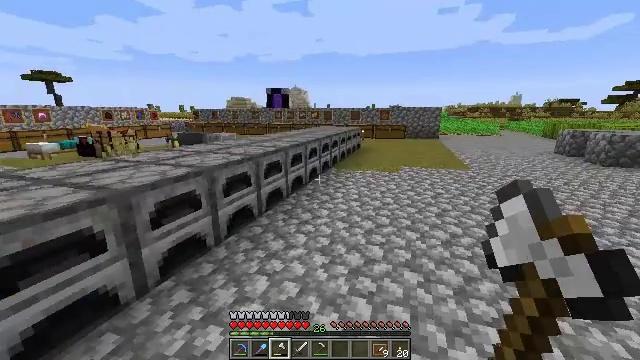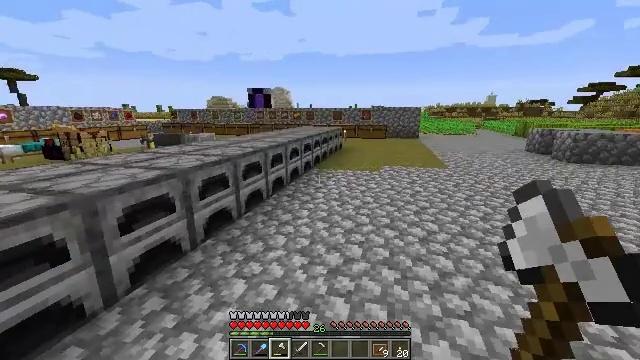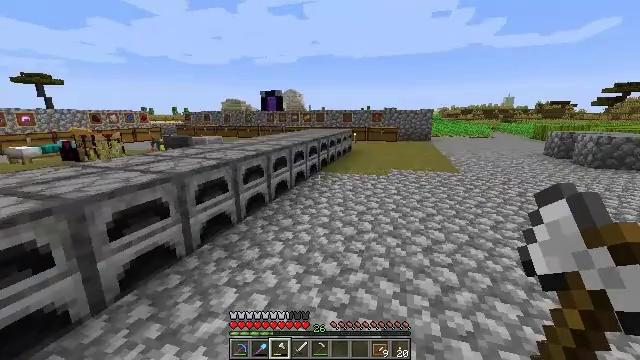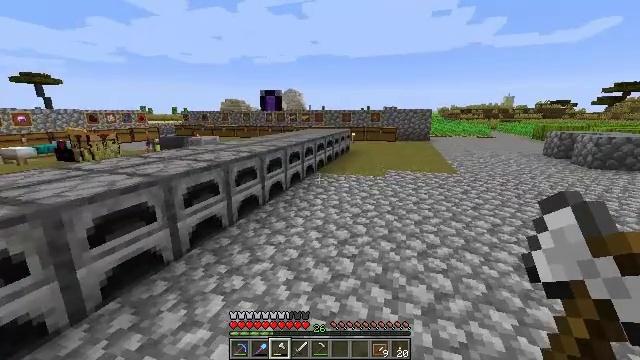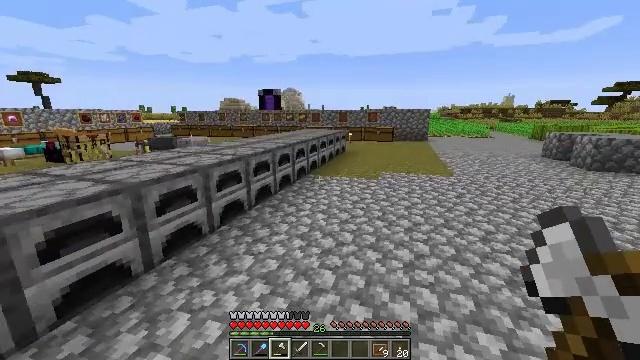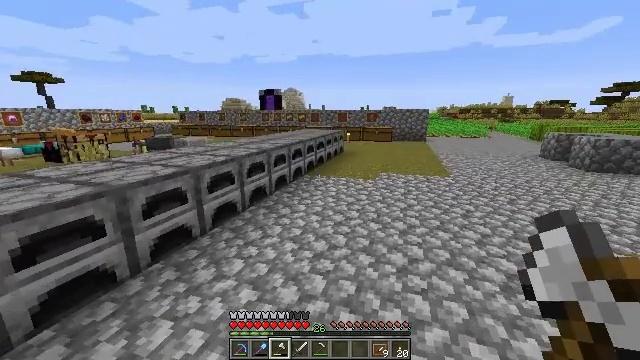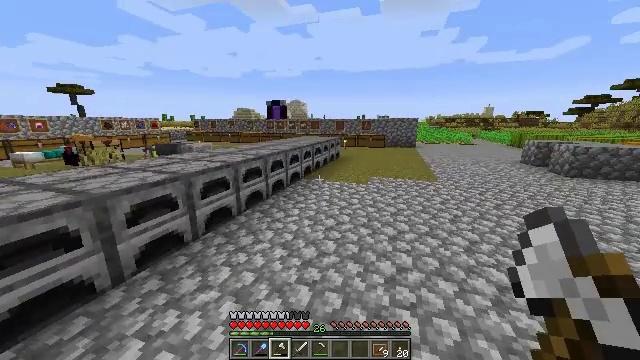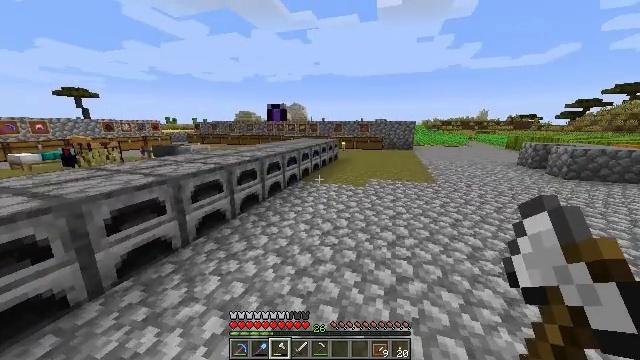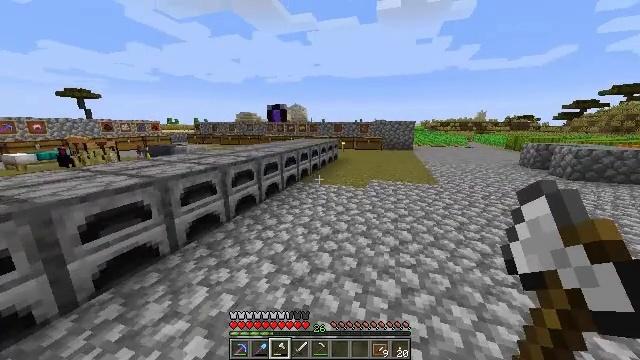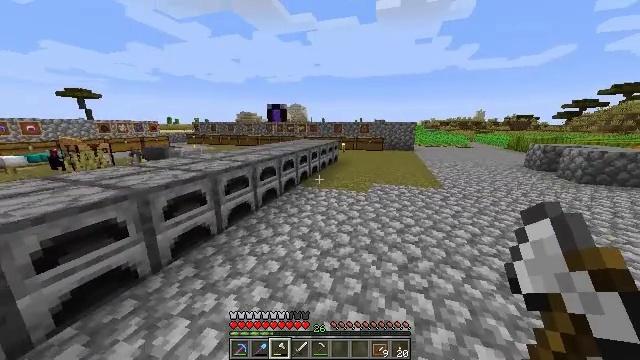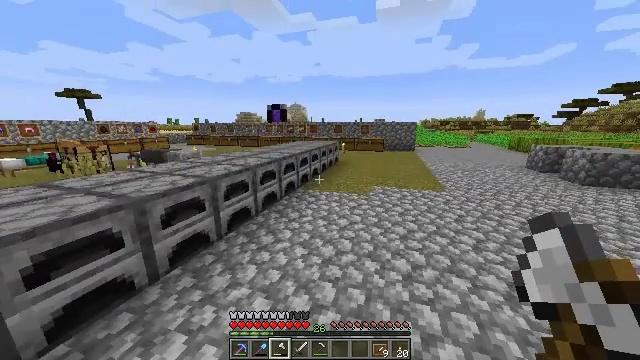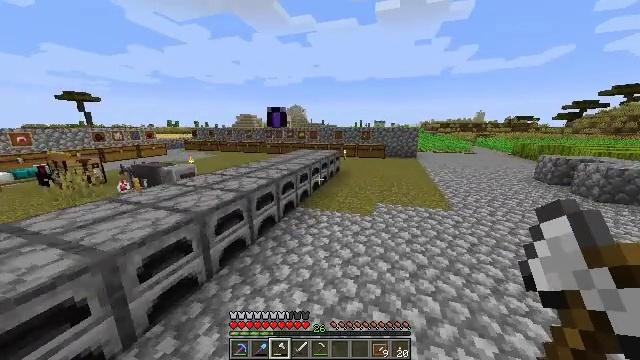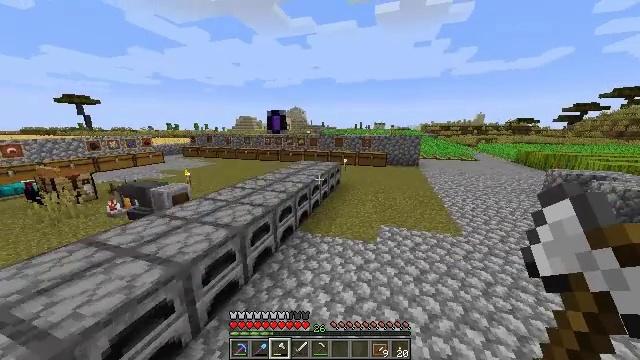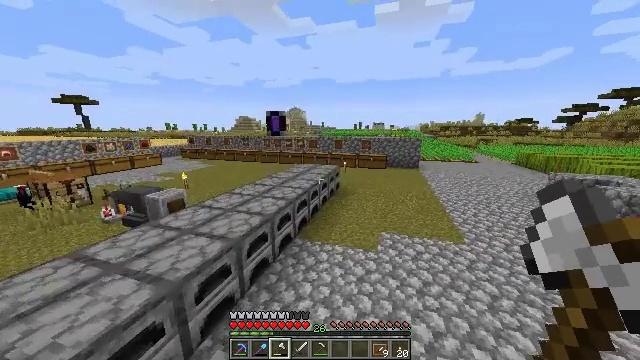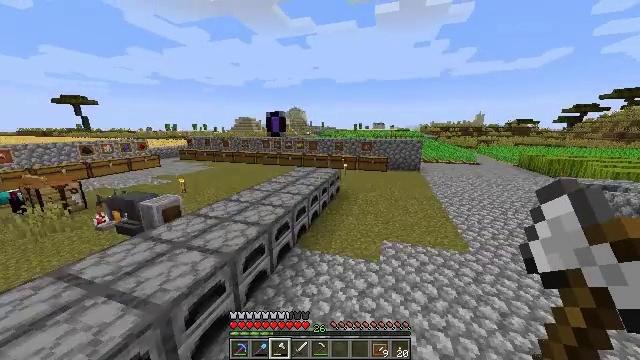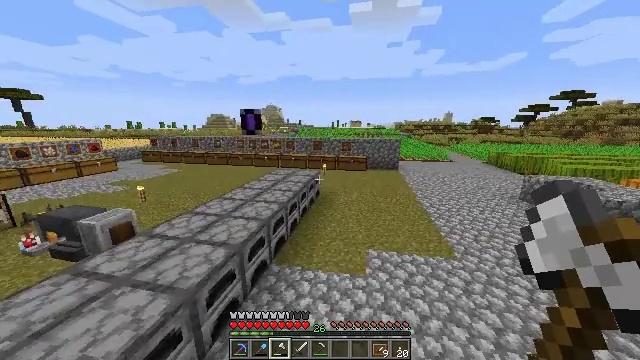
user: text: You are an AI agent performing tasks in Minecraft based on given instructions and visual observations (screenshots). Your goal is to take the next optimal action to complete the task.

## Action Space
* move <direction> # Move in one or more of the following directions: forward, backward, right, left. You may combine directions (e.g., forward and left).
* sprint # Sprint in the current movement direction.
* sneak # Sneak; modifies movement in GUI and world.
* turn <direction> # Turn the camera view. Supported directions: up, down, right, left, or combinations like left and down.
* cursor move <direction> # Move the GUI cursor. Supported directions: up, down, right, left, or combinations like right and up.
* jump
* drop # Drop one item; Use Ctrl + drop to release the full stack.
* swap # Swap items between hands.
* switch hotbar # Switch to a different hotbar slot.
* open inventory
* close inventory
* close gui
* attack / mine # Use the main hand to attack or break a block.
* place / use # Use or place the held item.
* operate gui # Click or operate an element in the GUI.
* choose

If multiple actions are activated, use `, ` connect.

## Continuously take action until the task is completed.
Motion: motion action
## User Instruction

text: Drop a crafting table.
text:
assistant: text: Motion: move forward and move right, turn right
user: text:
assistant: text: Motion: move forward and move right, turn left
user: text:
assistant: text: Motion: move forward and move right
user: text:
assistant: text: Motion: move forward and move right, sprint
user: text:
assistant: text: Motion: move forward, sprint
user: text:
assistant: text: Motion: move forward, sprint
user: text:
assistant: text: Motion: move forward, sprint
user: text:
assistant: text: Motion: move forward, sprint
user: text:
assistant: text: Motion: move forward, sprint
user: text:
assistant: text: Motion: move forward, sprint, jump
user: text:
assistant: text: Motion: move forward, sprint, jump
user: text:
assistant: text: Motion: move forward, sprint, jump
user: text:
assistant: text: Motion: move forward, sprint, jump
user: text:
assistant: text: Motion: move forward, sprint, jump
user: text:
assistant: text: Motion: move forward, sprint, turn right, jump
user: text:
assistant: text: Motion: move forward, sprint, jump
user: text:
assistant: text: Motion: move forward, sprint, jump
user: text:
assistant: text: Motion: move forward, sprint, jump
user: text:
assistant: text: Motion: move forward, sprint, jump
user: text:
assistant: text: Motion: move forward, sprint, jump
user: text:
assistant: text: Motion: move forward, sprint, jump
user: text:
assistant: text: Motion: move forward, sprint, jump
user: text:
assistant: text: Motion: move forward, sprint, jump
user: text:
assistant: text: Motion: move forward, sprint, jump
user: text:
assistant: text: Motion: move forward, sprint, jump
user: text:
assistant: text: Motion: move forward, sprint, turn right, jump
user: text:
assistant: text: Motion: move forward, sprint, jump
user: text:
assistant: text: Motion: move forward, sprint, jump
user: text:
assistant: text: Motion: move forward, sprint, jump
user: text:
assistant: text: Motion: move forward, sprint, jump